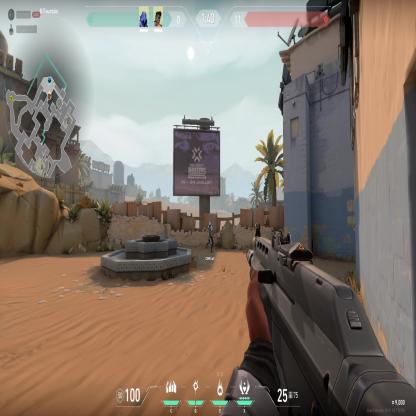
Label: teammate